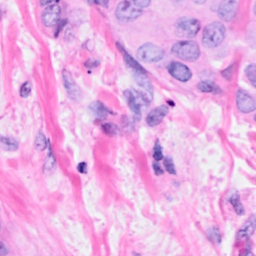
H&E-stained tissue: Breast